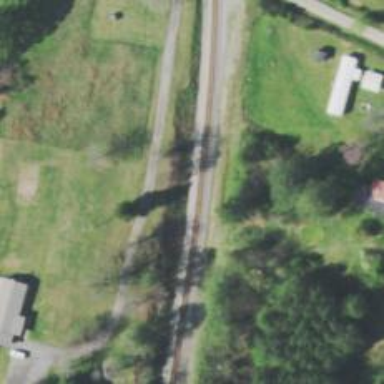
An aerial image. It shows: Railway with milepost labeled as 00C.